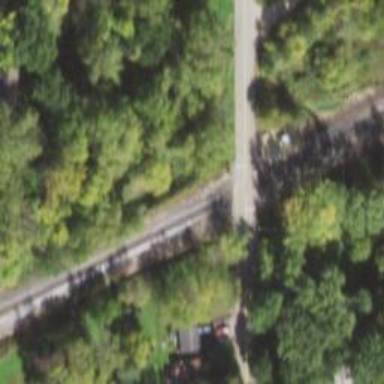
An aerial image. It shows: Level crossing along the railway.